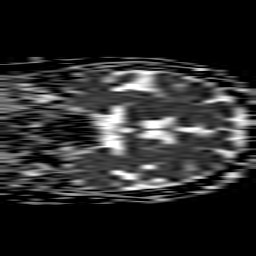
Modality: ADC
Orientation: coronal
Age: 73
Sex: female
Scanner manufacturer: philips
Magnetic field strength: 1.5 T
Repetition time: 3.869 s
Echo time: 0.1015 s